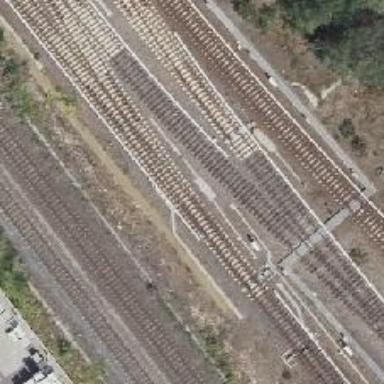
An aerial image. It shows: Light rail electrified railway.